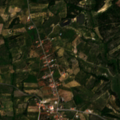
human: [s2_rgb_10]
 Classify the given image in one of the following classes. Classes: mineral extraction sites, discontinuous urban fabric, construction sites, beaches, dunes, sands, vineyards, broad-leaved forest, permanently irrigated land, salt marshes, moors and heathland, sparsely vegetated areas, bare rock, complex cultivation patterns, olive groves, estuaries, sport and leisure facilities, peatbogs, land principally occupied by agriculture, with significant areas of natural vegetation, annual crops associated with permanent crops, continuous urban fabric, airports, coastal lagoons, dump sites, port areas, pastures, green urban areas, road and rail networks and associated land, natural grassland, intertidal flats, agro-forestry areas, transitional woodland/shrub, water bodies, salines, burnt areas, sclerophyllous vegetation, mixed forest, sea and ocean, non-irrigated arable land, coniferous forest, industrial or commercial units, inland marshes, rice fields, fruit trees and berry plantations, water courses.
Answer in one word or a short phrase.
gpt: olive groves, land principally occupied by agriculture, with significant areas of natural vegetation